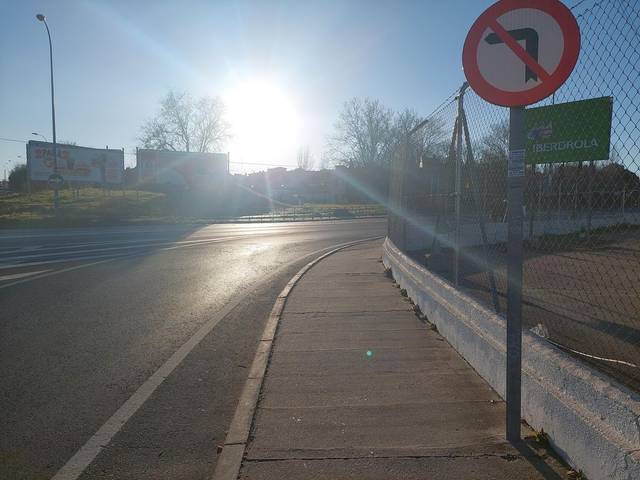
Region: Spain
Coordinates: 40.324, -3.757